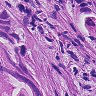
Metastatic tissue present: yes